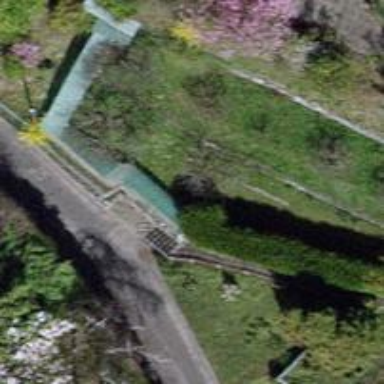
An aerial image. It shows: Set of steps on the road.